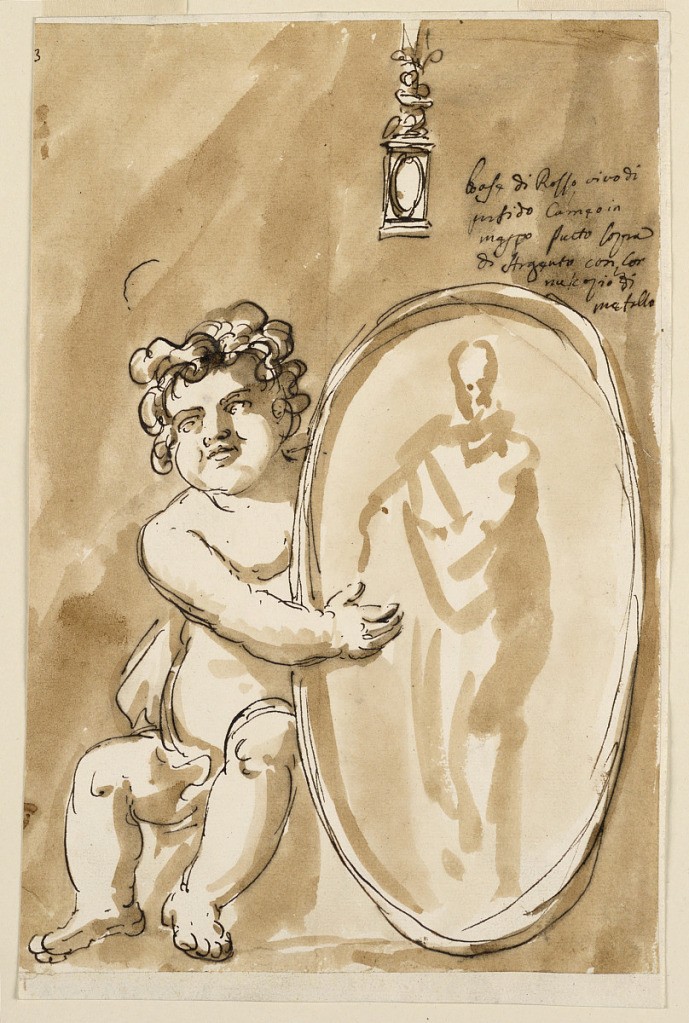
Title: Seated Putto with Medallion
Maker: Giuseppe Barberi, Italian, 1746–1809
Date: ca. 1783
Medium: Pen and brown ink, brush and brown wash on off-white laid paper, lined
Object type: Drawing
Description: A putto sits on a pedestal below a candlestick holding an oval medallion with an image of a standing man.